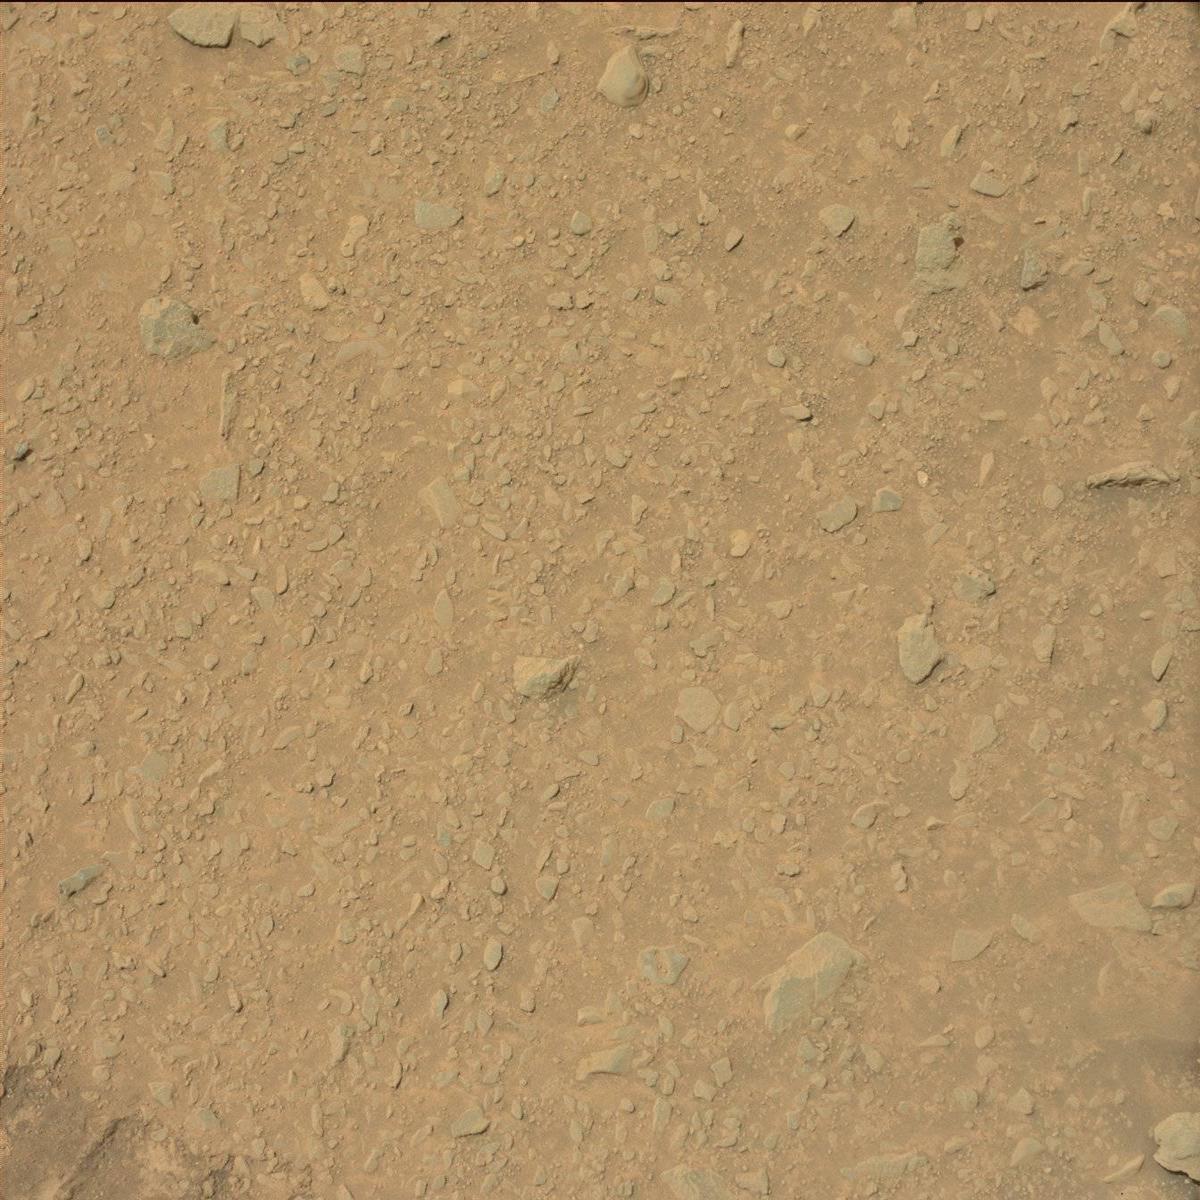
Terrain classes present: Bedrock, Sand / Soil, Track